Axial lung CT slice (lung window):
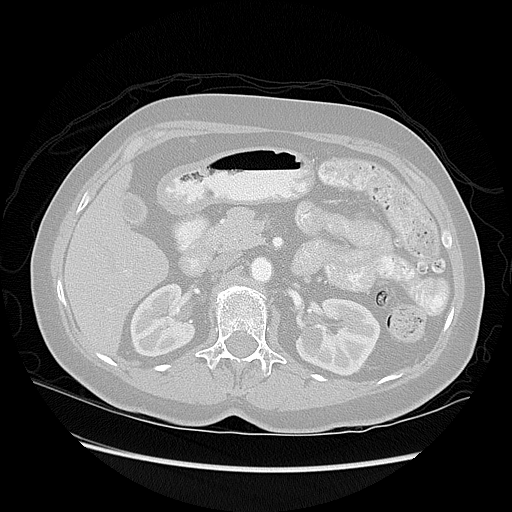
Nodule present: no